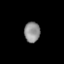
Tissue: skin
Cell type: Others
Senescence score: 0.6777
Nuclear area (px): 316
Mean DAPI intensity: 142.133